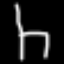
Label: chair